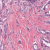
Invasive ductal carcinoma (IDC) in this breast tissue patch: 1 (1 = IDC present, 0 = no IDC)